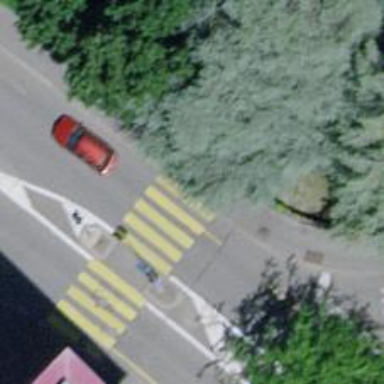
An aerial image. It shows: Kerb serving as barrier.